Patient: sex M, age 68
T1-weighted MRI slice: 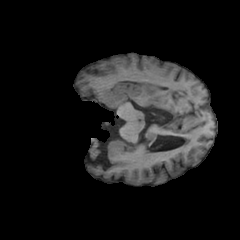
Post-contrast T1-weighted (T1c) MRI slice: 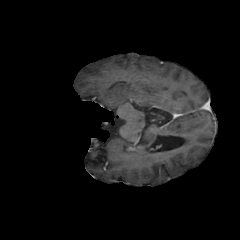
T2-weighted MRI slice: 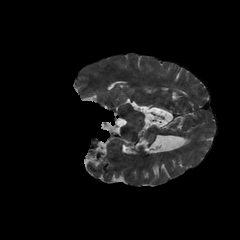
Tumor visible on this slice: no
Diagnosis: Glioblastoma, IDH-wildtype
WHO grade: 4